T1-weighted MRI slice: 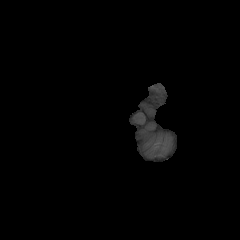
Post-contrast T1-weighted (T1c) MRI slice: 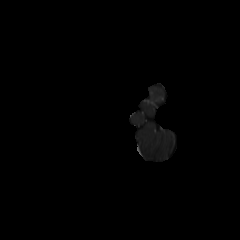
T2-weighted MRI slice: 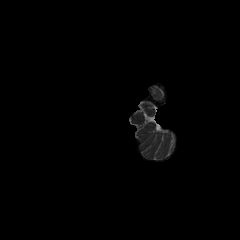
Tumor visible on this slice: no